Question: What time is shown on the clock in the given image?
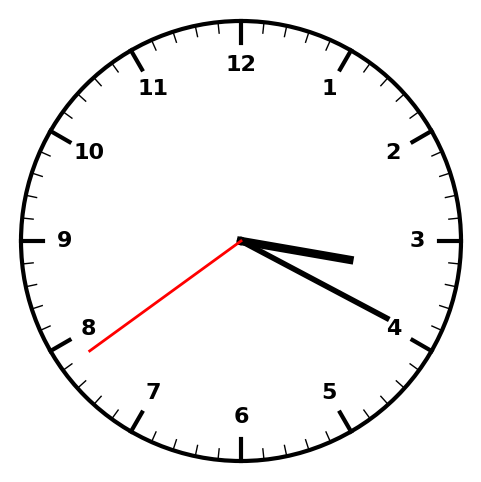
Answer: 03:19:39